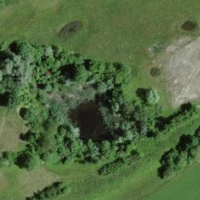
EUNIS habitat code: 52
Species observed at this site:
Primula veris